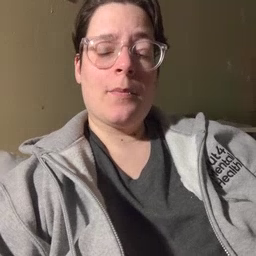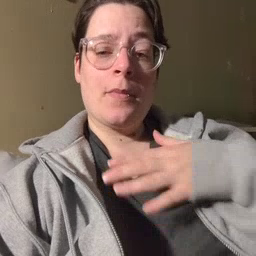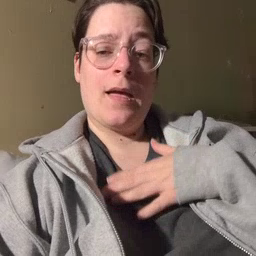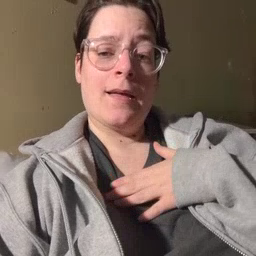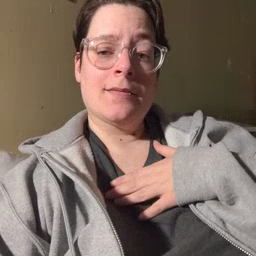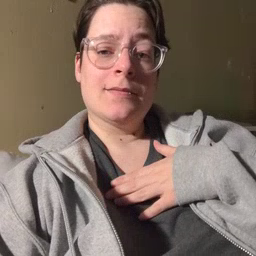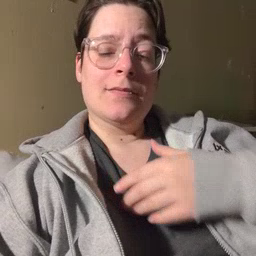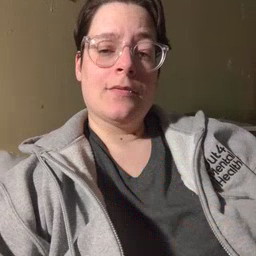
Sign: minemy